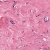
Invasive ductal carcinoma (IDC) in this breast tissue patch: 0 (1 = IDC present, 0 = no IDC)